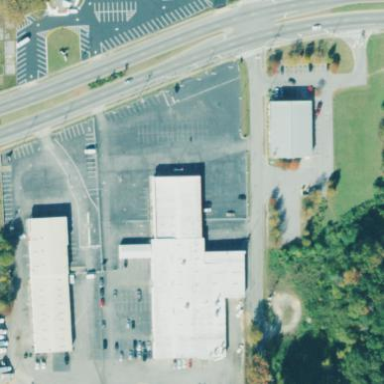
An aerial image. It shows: Building that houses car repair shop.